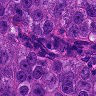
Metastatic tissue present: yes